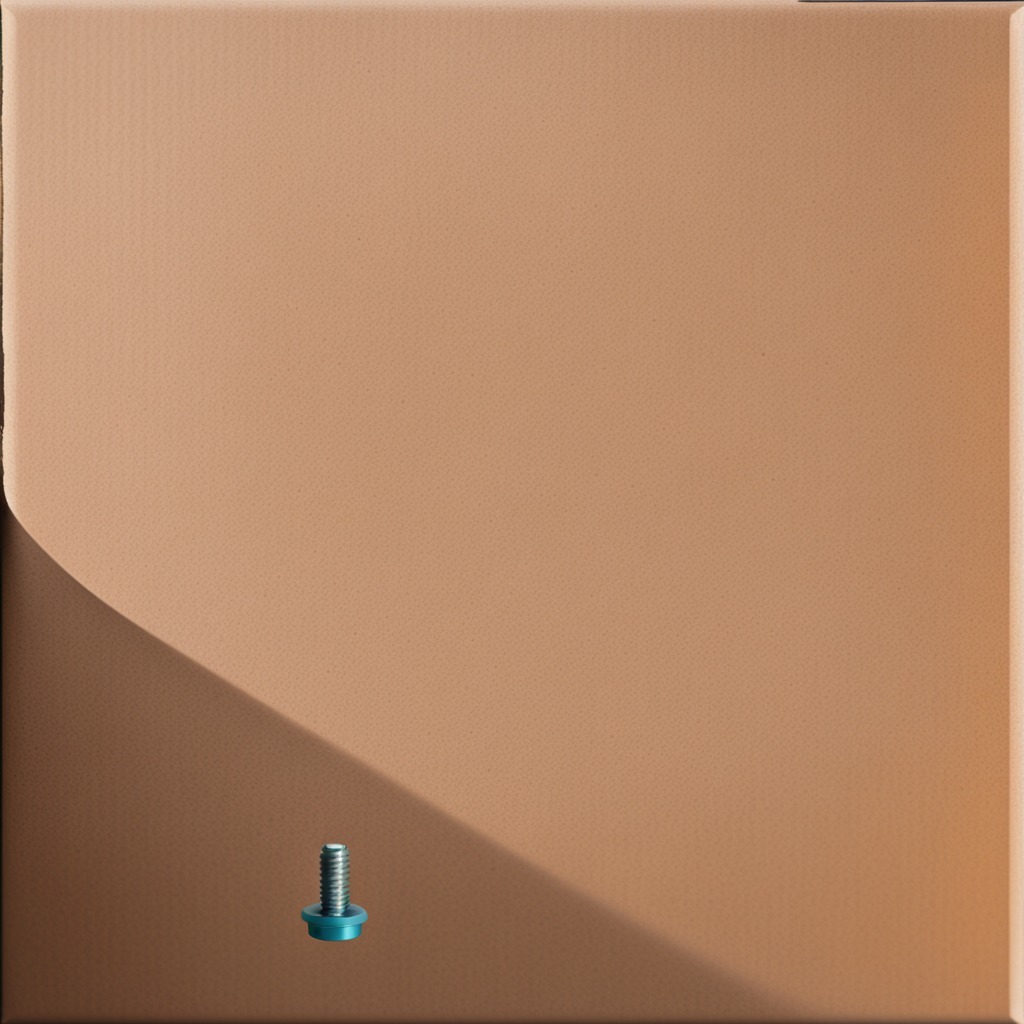
A metal screw is lying on the cardboard box surface.